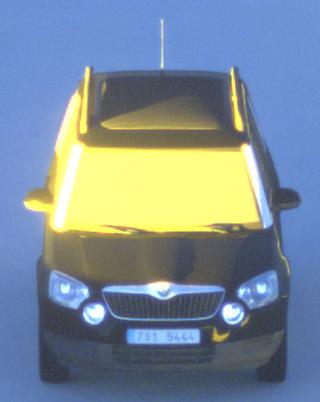
Make: Skoda
Model: Yeti 1.2 TSI
Detailed model: Yeti
Model produced from: 2009/11
Model produced until: 2011/10
Doors: 5
Color: black
Road condition: dry road
Daytime: sunrise or sunset
Contrast: high contrast